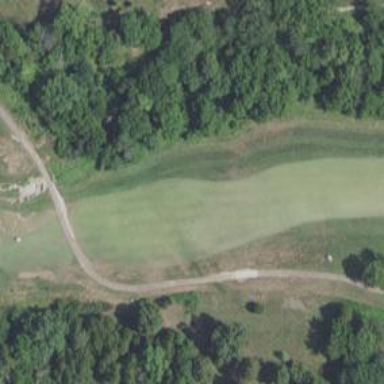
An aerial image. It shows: View of golf hole.